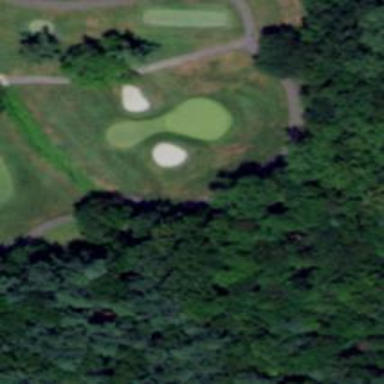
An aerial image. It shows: Pathway for golfing.